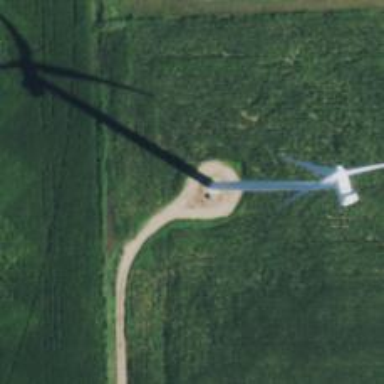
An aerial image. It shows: Wind generator powered by horizontal-axis wind turbine.